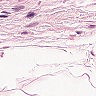
Metastatic tissue present: no